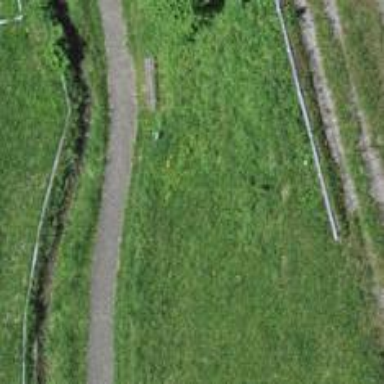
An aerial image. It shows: Paved footway.